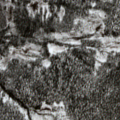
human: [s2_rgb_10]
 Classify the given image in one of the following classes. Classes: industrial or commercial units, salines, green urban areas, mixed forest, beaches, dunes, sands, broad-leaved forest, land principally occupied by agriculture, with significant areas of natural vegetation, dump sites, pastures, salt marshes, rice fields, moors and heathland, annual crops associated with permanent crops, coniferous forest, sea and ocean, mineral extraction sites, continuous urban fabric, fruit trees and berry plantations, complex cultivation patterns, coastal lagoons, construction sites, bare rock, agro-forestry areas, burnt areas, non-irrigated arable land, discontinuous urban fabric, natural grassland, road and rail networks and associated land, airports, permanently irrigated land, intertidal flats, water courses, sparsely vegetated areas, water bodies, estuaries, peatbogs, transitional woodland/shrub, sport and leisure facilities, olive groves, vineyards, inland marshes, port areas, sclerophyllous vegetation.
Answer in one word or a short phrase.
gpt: coniferous forest, peatbogs